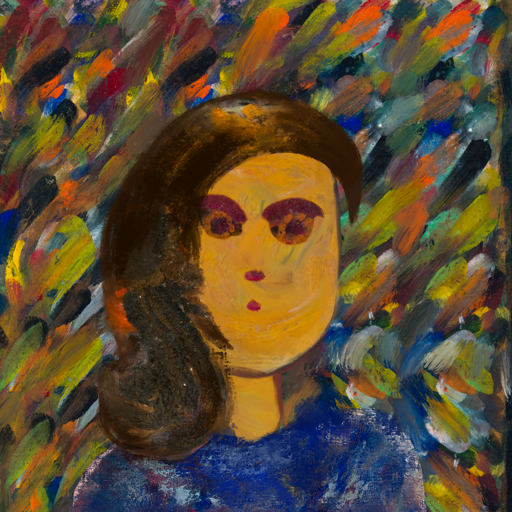
Background: An_Impression, Head And Neck Front: After_Raid, Face Front: Doll, Bust: Irani, Hair Front: Gypsy_Queen, Head Accessory: Blank, Second Necklace: Blank, Necklace: Blank, Baby: Blank